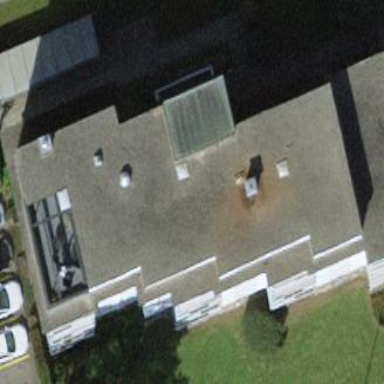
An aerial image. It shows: Building with apartments and flat roof.